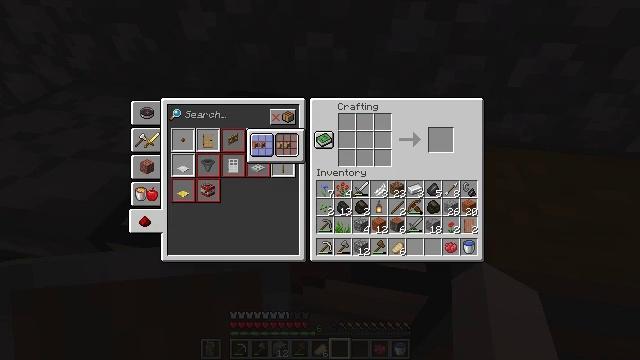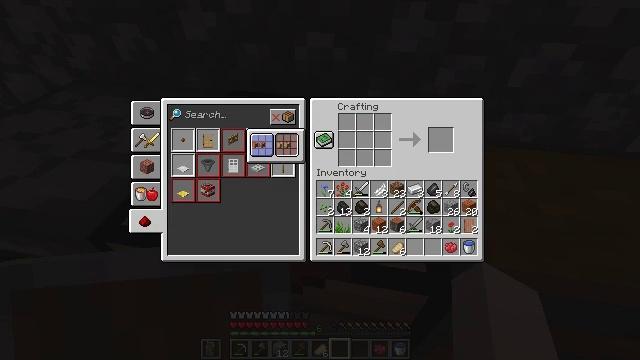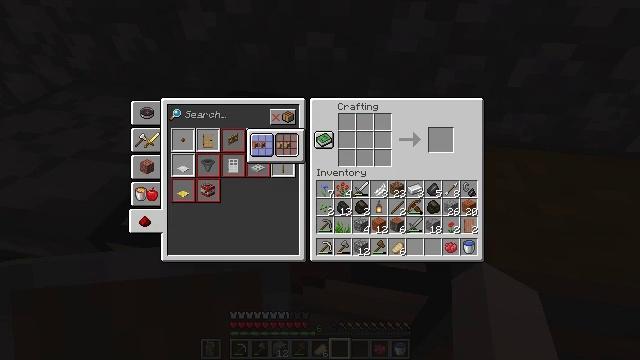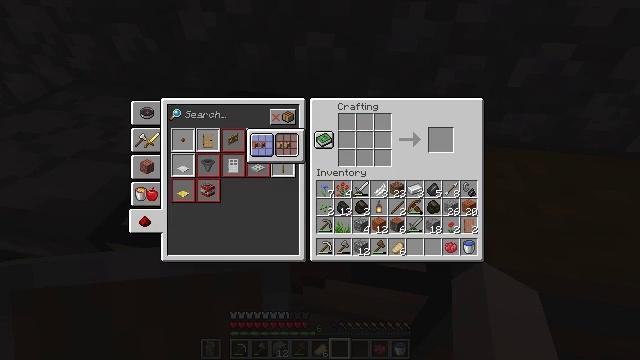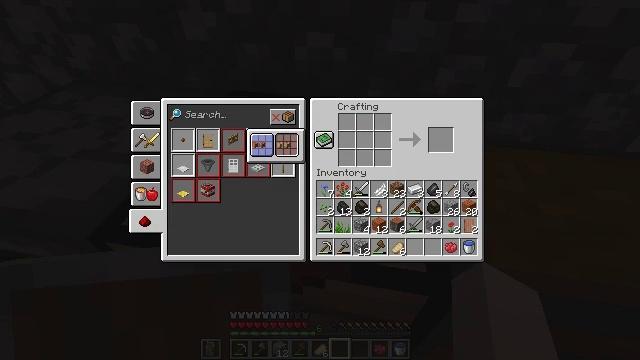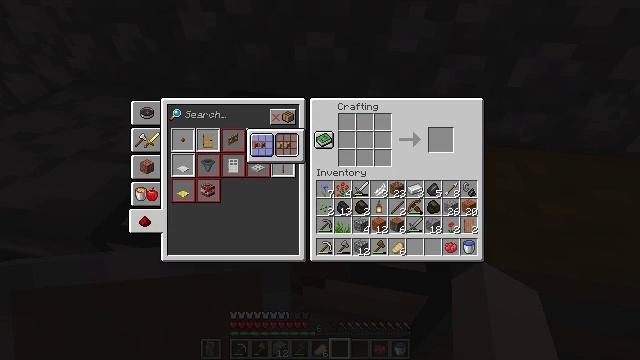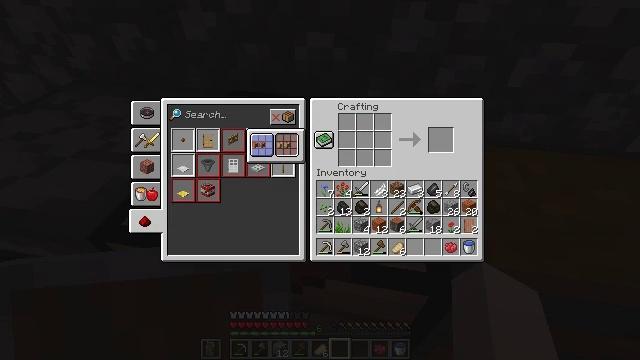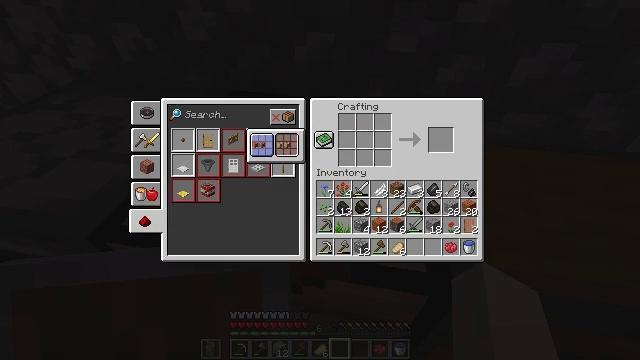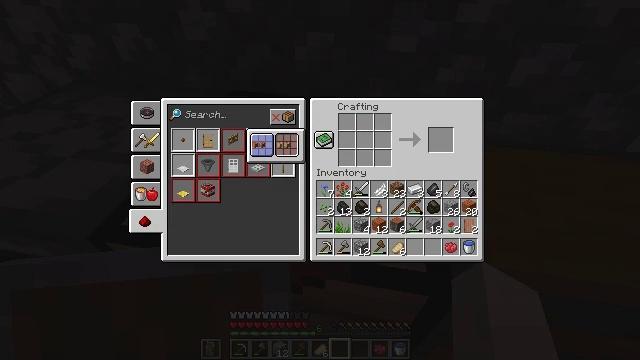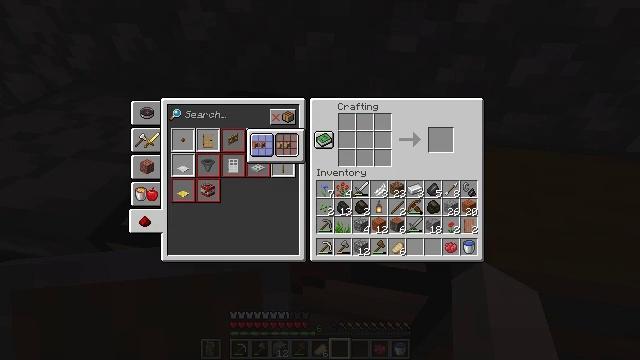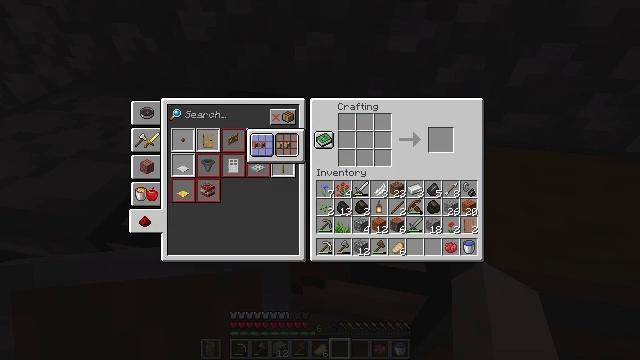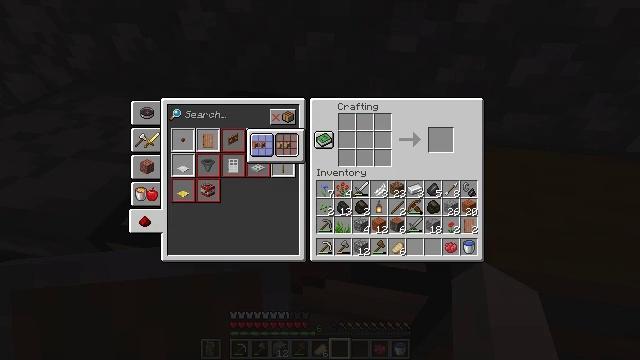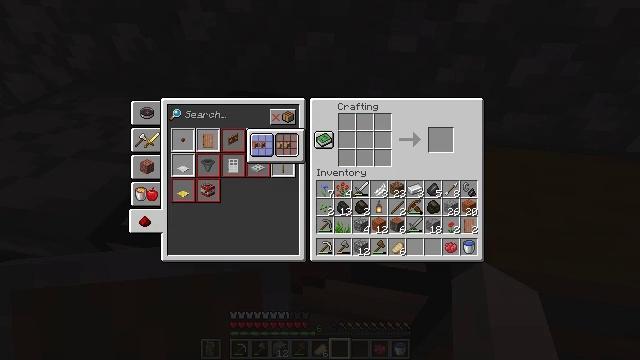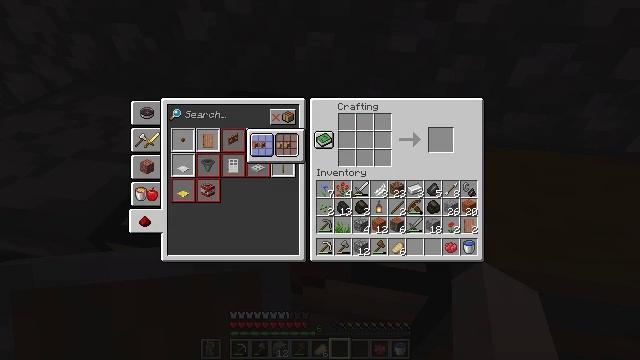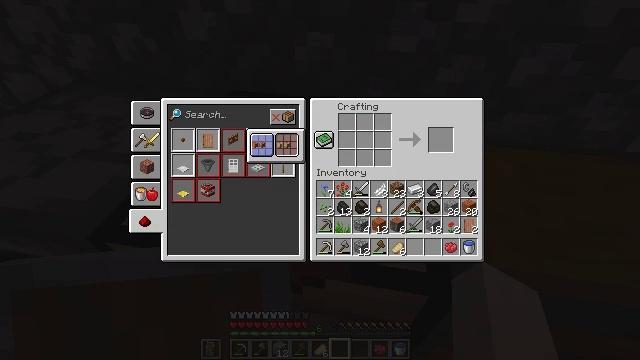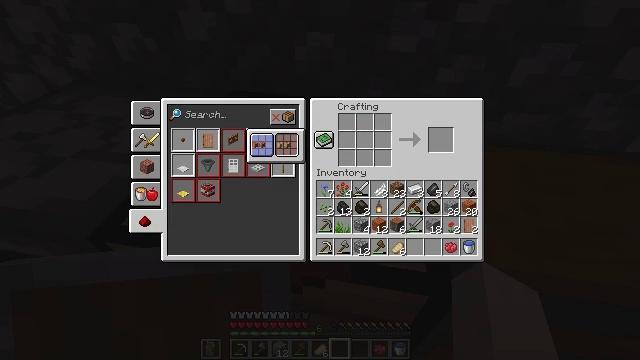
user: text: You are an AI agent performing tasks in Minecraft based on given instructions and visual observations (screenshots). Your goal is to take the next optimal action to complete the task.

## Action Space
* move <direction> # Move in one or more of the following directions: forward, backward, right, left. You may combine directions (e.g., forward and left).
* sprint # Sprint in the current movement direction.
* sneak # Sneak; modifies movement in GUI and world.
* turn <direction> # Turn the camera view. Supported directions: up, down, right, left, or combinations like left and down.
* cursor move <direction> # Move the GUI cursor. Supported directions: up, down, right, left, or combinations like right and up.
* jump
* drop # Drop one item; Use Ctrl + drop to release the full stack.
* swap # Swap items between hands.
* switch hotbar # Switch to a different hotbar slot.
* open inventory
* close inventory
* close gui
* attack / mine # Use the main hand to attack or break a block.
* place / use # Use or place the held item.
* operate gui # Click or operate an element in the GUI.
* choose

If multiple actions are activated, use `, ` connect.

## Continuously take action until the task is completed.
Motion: motion action
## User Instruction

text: Use acacia wood to craft an acacia pressure plate.
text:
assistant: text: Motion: no_op
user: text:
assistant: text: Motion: no_op
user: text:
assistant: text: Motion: no_op
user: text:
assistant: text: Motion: no_op
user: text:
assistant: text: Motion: no_op
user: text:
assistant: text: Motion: no_op
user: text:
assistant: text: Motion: no_op
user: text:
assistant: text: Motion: no_op
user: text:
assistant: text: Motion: no_op
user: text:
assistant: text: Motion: no_op
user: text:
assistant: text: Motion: no_op
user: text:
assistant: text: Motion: operate gui
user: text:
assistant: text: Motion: operate gui
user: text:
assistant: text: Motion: operate gui
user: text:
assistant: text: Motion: no_op
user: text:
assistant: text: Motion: no_op
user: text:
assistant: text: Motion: no_op
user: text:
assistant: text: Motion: no_op
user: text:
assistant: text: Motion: no_op
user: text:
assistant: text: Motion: no_op
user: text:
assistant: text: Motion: no_op
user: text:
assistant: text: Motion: no_op
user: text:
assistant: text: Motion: operate gui
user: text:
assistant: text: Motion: operate gui
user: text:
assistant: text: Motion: operate gui
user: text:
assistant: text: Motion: no_op
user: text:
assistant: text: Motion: operate gui
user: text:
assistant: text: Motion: operate gui
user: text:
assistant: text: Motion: operate gui
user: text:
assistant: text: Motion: no_op